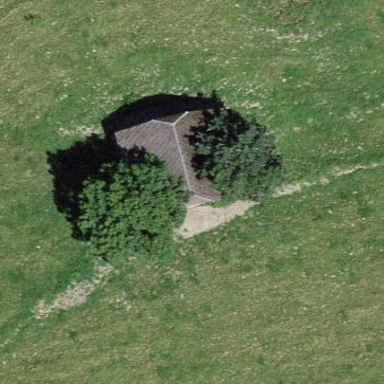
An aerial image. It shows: Rural barn.